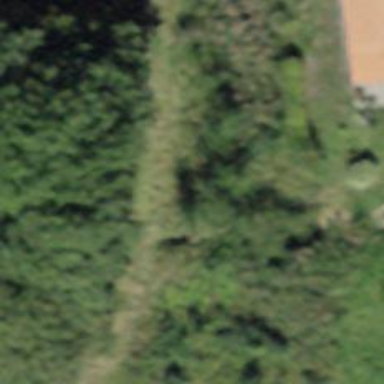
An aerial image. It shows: Abandoned railway.